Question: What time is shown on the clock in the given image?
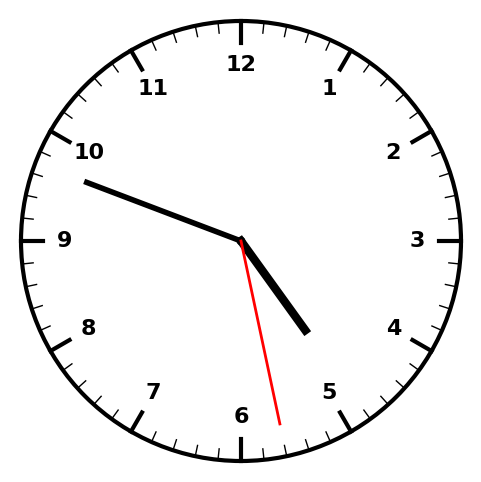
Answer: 04:48:28